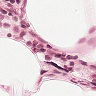
Metastatic tissue present: no